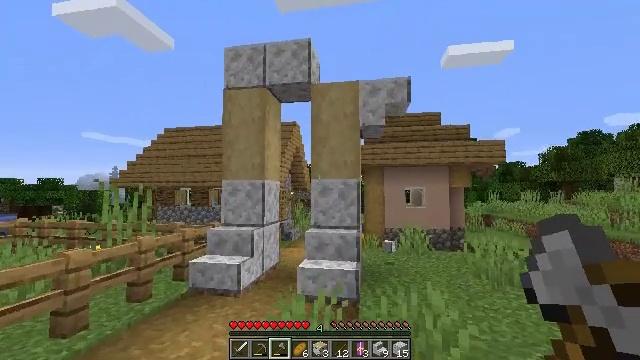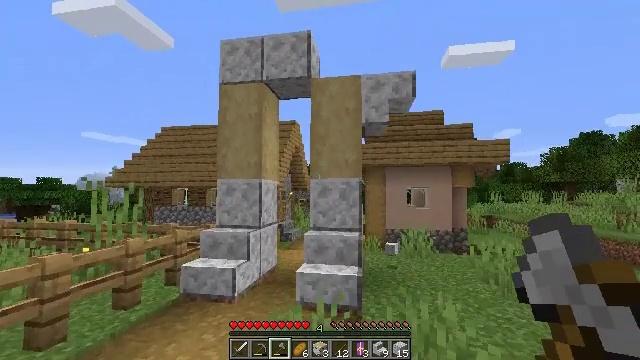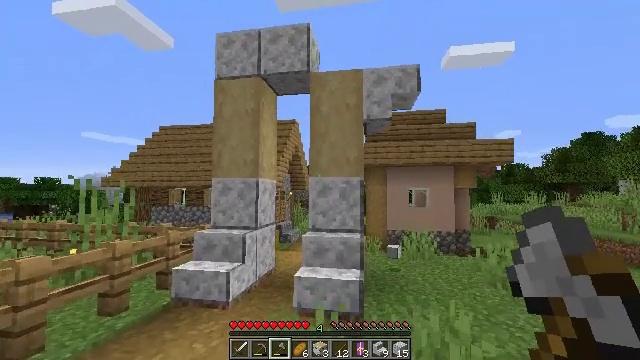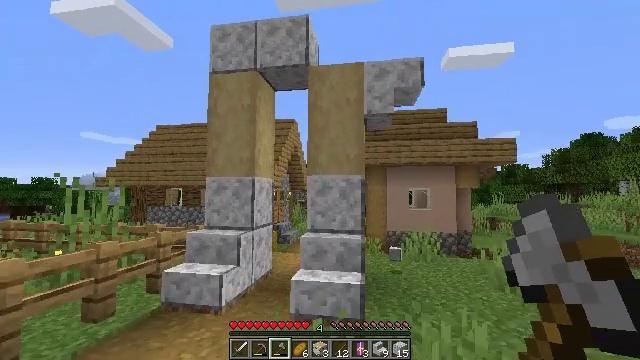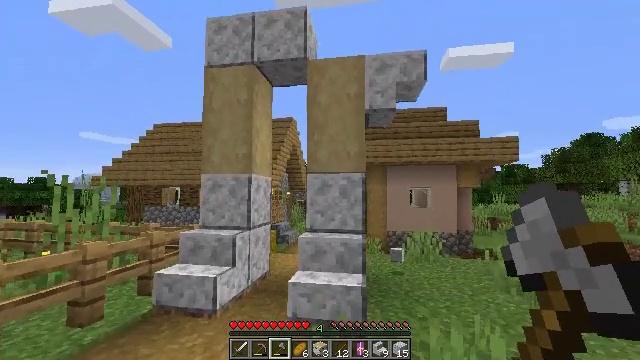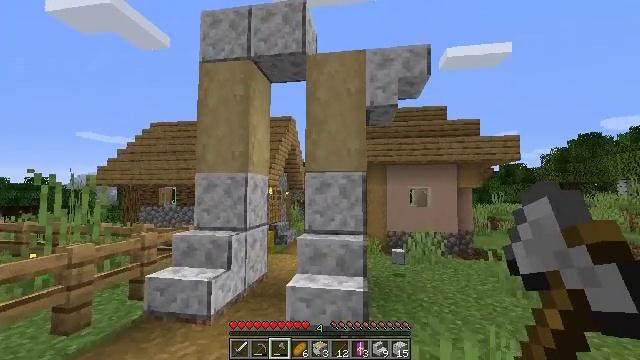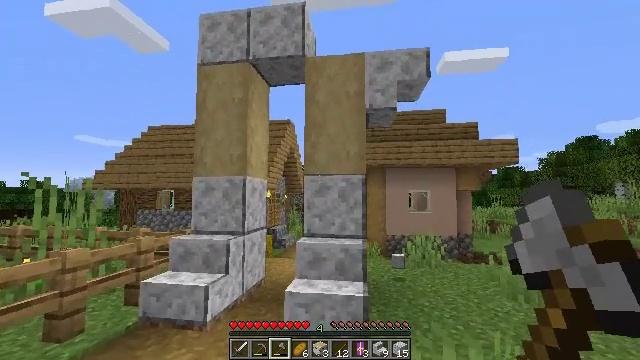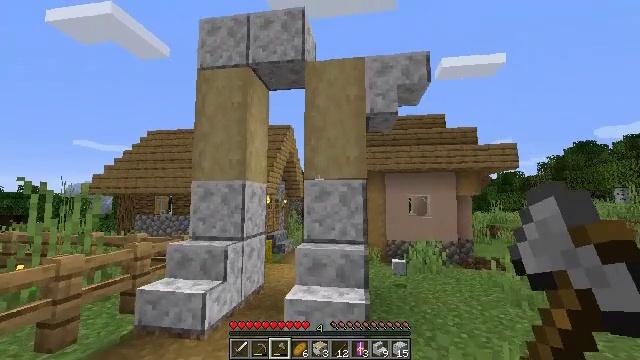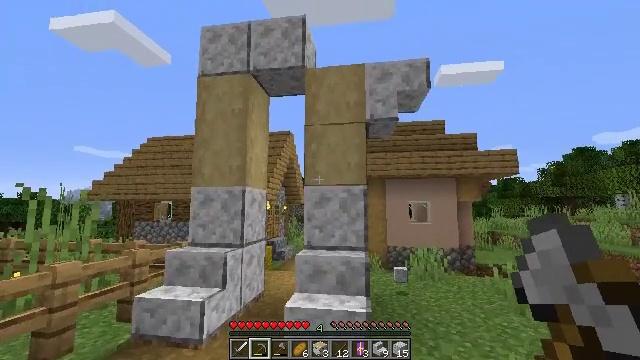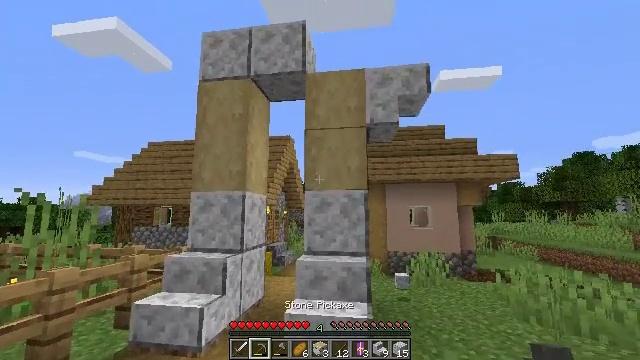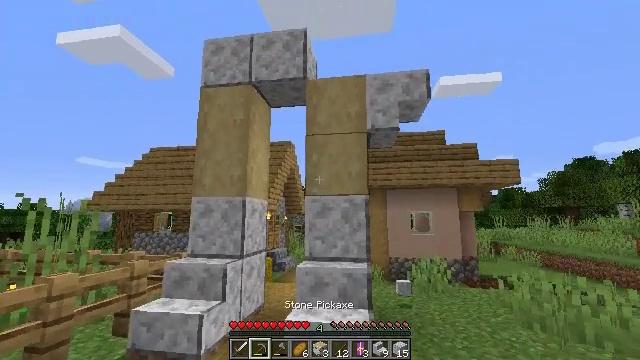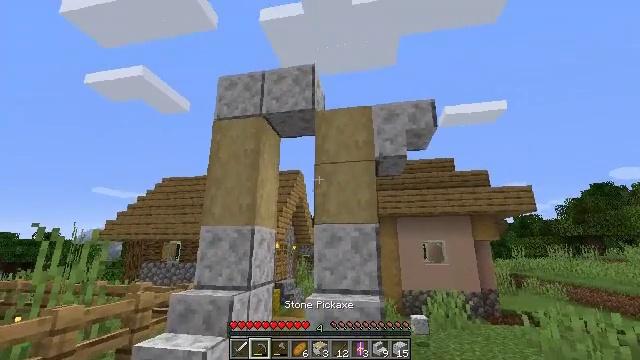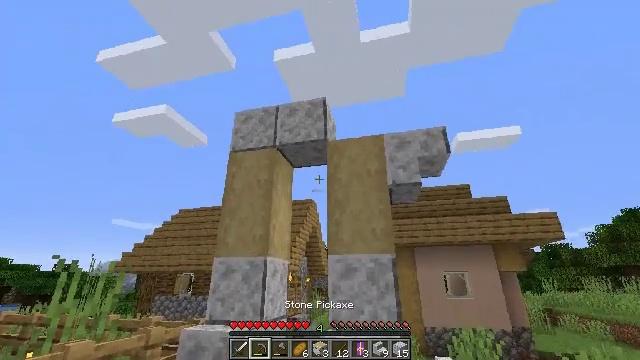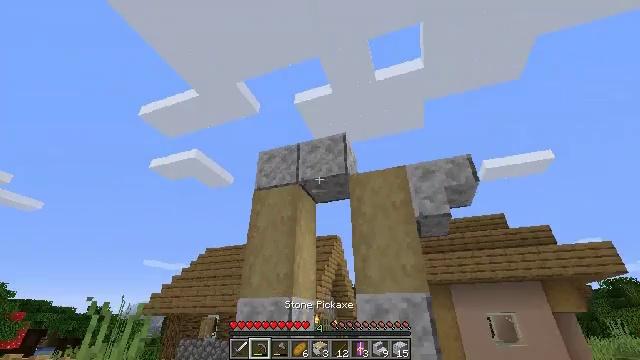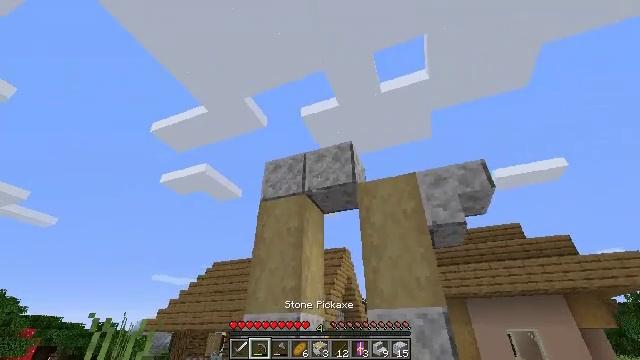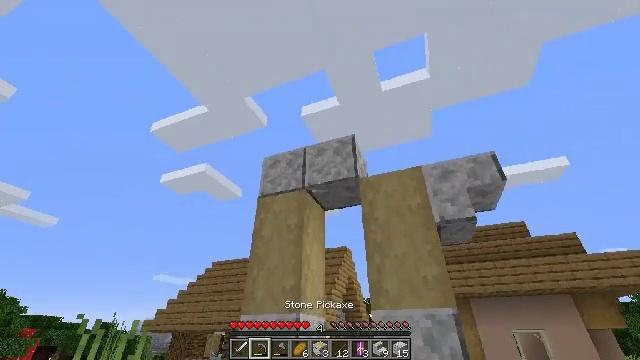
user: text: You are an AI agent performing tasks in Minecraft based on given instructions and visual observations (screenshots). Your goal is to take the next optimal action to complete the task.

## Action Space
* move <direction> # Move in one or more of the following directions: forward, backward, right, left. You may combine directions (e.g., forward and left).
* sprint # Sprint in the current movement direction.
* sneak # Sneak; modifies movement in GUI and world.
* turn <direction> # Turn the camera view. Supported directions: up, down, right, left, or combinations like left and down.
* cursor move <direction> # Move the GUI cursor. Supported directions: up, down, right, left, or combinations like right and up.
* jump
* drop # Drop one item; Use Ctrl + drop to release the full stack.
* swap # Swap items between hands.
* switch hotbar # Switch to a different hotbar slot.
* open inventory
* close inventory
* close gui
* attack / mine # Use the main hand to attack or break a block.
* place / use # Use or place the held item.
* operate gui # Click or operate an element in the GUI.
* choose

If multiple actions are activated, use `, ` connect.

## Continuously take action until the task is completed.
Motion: motion action
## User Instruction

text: Mine polished diorite for building materials.
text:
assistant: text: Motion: move forward
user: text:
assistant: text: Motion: move forward
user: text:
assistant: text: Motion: move forward
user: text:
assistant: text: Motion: move forward
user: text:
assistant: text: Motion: no_op
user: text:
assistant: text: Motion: no_op
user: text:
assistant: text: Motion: turn up
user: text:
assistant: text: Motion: turn up, switch to hotbar 2
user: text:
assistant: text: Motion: turn up, switch to hotbar 2
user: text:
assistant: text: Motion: turn up, switch to hotbar 2
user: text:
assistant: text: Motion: turn left and up
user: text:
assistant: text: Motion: turn left and up
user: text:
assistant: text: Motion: move forward, turn left and up
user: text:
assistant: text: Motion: move forward, turn left and up
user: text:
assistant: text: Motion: move forward
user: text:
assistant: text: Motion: move forward, attack / mine
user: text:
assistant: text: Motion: move forward, attack / mine
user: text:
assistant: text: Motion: attack / mine
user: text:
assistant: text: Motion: attack / mine
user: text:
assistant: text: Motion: attack / mine
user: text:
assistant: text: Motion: attack / mine
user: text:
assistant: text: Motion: attack / mine
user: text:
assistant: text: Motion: attack / mine
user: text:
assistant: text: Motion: attack / mine
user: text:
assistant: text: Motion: attack / mine
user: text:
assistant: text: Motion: attack / mine
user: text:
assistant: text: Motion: no_op
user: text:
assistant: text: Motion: turn down
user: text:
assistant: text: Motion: turn left and down
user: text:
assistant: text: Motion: turn down